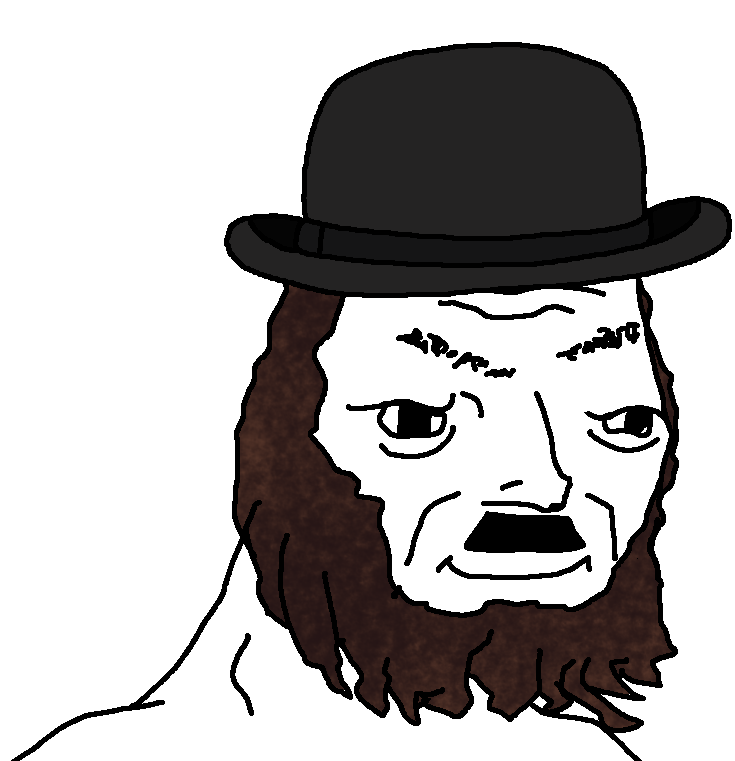
Label: 5_Grug